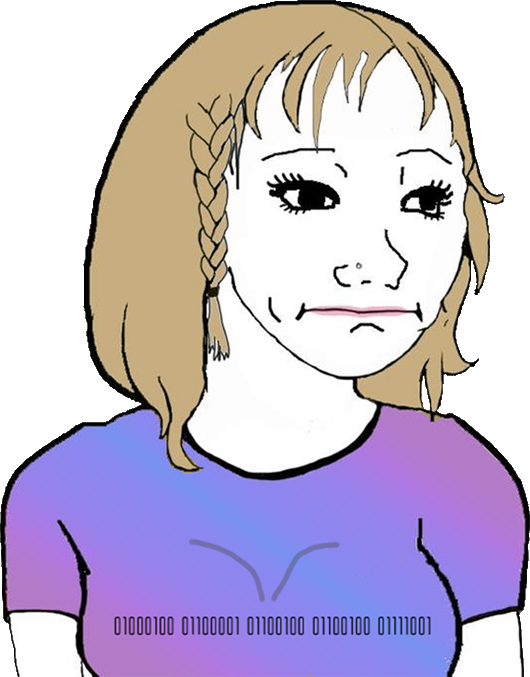
Label: 5_Daddys_Girl